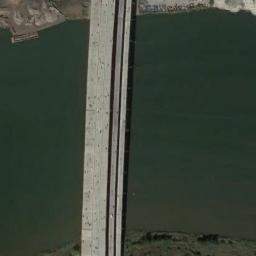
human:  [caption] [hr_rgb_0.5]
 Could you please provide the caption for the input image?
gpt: A bridge built on a dark green river .

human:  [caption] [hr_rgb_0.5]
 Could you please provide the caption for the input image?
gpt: Three bridges of different widths connect the land on both sides of the turquoise river .

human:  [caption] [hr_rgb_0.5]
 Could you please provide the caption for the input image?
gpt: Most of the area the bridge crosses is bare land .

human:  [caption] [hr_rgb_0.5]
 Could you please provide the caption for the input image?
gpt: There is a bridge over the green river .

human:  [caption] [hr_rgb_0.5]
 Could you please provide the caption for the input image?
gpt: There is a bridge over the river .